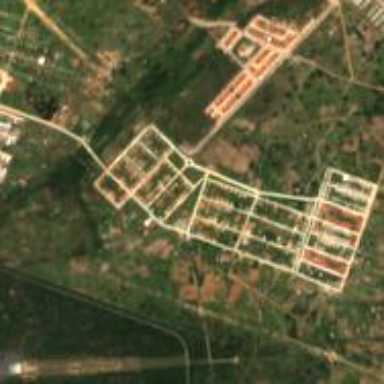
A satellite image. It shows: Condominium within residential area.